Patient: sex F, age 59
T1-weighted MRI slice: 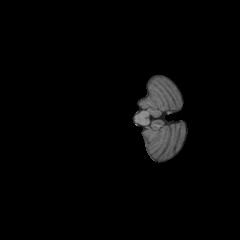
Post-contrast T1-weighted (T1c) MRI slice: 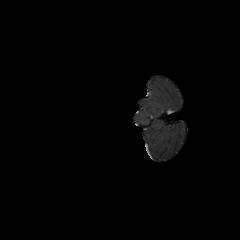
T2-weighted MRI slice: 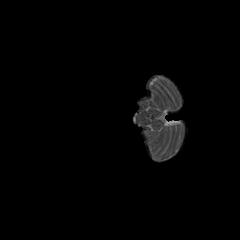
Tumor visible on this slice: no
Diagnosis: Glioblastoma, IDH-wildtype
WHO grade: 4